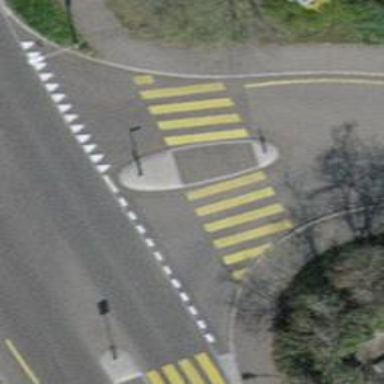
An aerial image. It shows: Marked pedestrian crossing with zebra designation and central island.